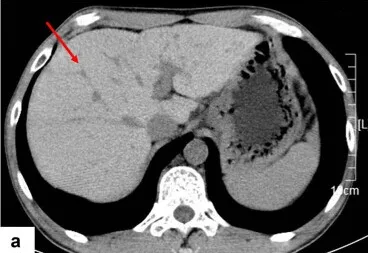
Imaging features of patients. (a) The density of the liver parenchyma increases diffusively in the CT portal vein stage, with a CT value of approximately 96 HU. Liver tissue sampling points (arrows).
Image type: radiology (ct)